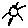
Label: sun